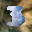
Label: 3